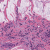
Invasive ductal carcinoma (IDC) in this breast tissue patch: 1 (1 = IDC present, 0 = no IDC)